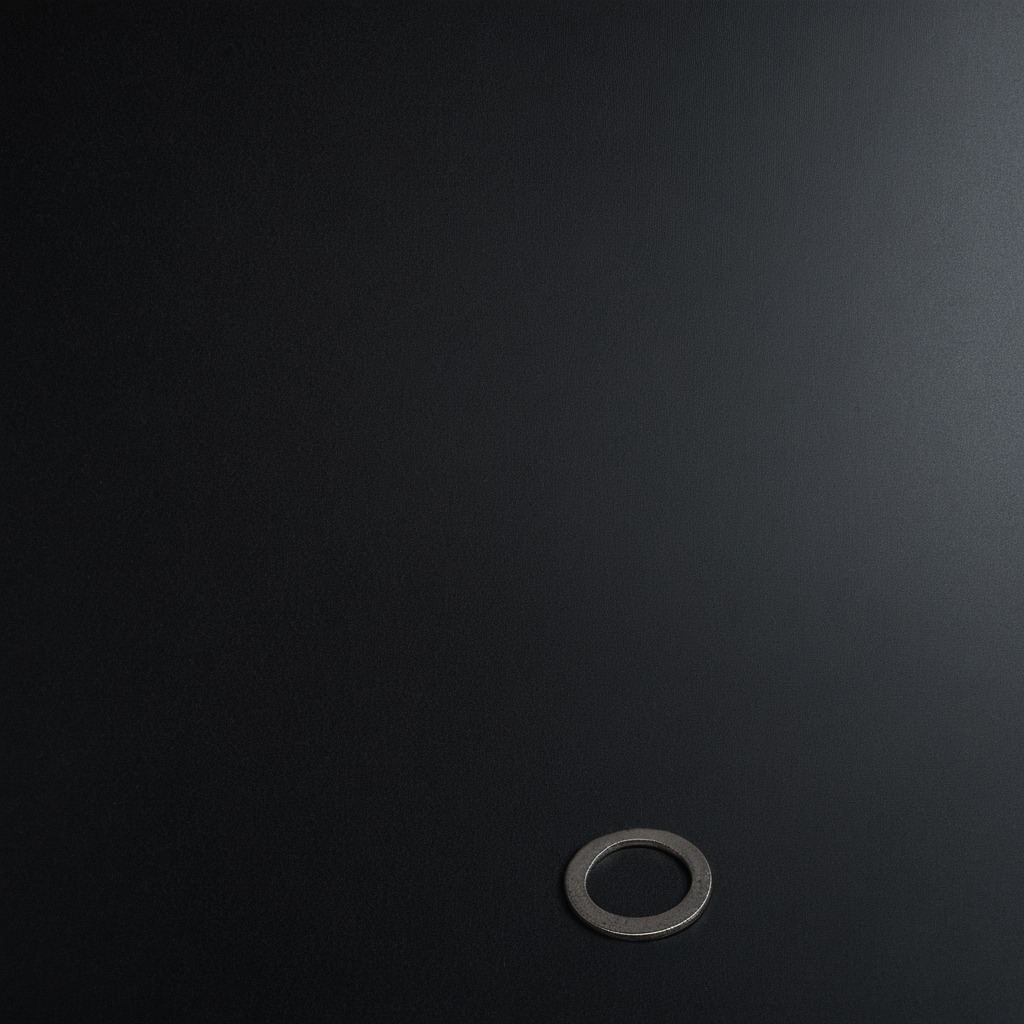
A flat metal washer lies on a clean granite tabletop covered with a black rubber mat inside a workshop at night dim ambient light soft shadows worn but beneath the mat.